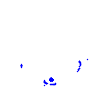
Particle: proton